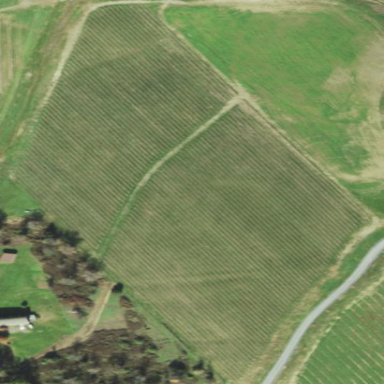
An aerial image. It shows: Vineyard with grape crops.